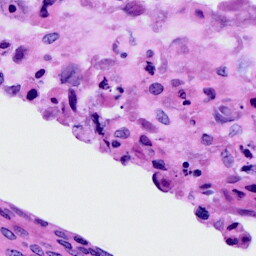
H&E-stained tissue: Cervix